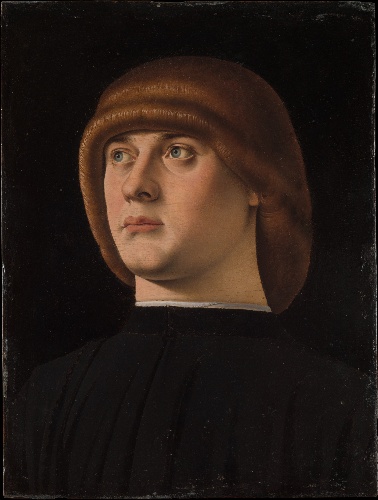
Title: Portrait of a Young Man
Artist: Jacometto (Jacometto Veneziano)
Artist bio: Italian, active Venice by ca. 1472–died before 1498
Date: 1480s
Object type: Painting
Classification: Paintings
Medium: Oil on wood
Dimensions: 11 x 8 1/4 in. (27.9 x 21 cm)
Department: European Paintings
Credit line: The Jules Bache Collection, 1949
Accession year: 1949
Repository: Metropolitan Museum of Art, New York, NY
Tags: Men|Portraits